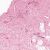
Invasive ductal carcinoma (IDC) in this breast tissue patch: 0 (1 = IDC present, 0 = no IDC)